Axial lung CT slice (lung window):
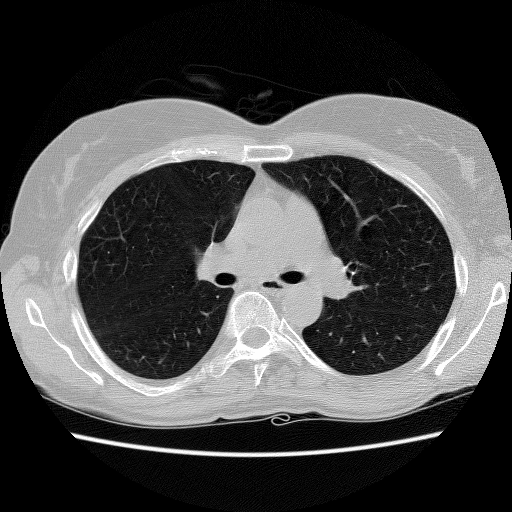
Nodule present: no